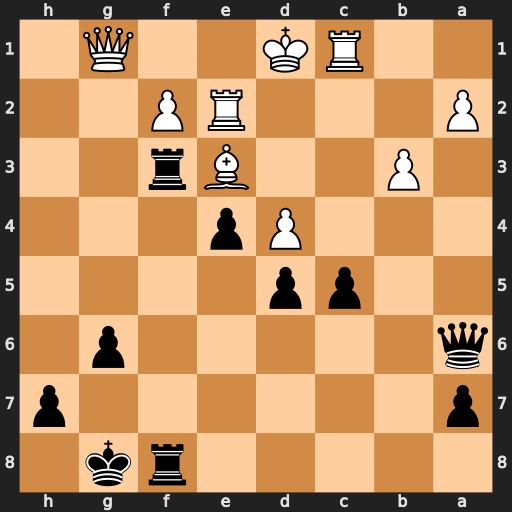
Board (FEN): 5rk1/p6p/q5p1/2pp4/3Pp3/1P2Br2/P3RP2/2RK2Q1
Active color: b
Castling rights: -
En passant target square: -
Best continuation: cxd4 Bxd4 Rd3+